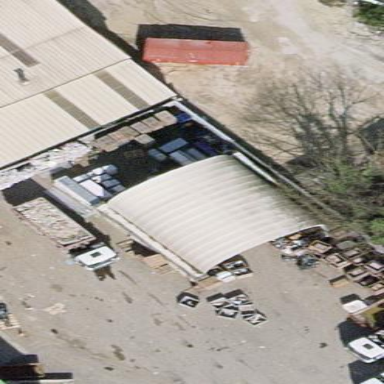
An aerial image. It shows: Shed building.